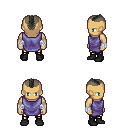
a pixel art fantasy rpg character, male body template, human, tanned skin, chain tabard jacket, gold greaves, gray short mohawk hairstyle, white cloth bandages, black shoes, four views (front, back, left, right), 2x2 character sprite sheet, small pixel art, hard edges, no anti-aliasing